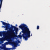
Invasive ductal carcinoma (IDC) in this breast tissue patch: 0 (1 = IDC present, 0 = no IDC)